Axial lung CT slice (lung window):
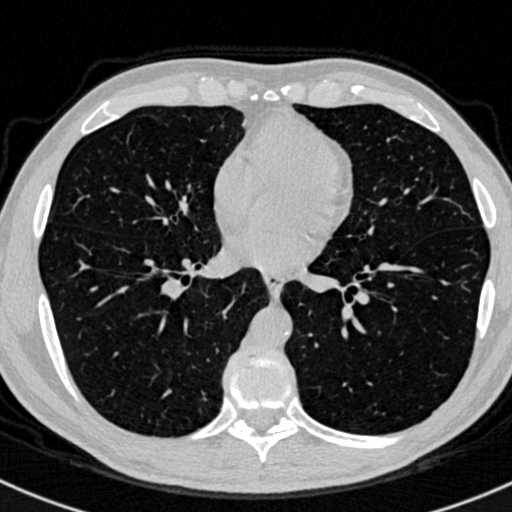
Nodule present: no